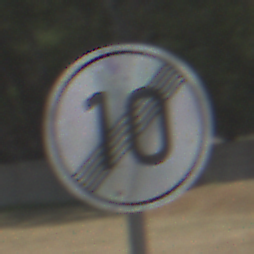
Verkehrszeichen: EndeGeschwindigkeit10
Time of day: Midday
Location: Outdoor (Nature)
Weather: Clear
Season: NotSpecified
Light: Natural